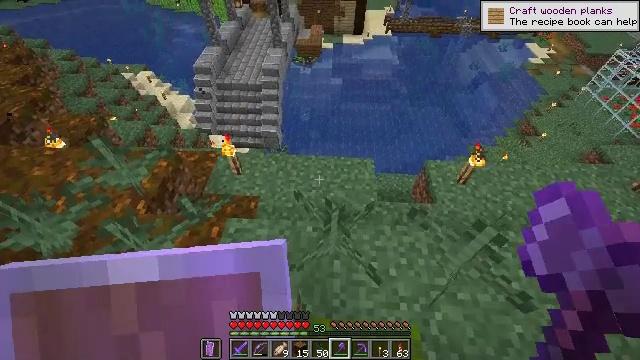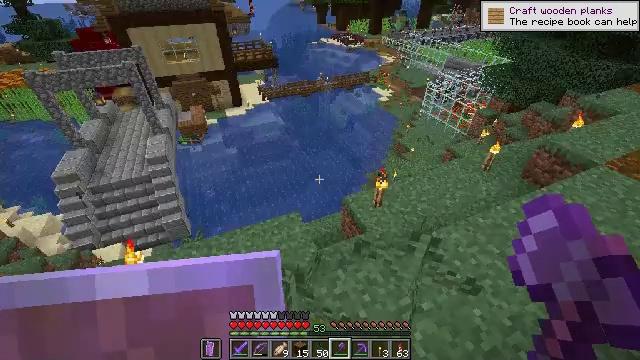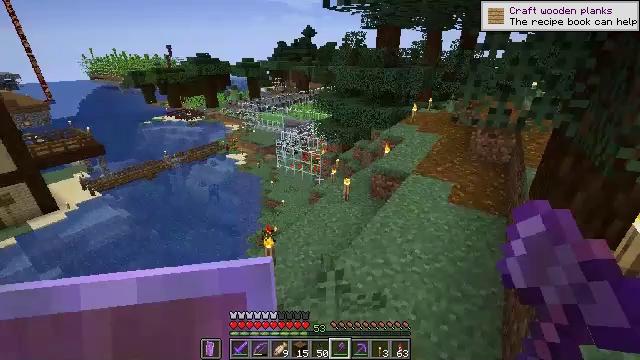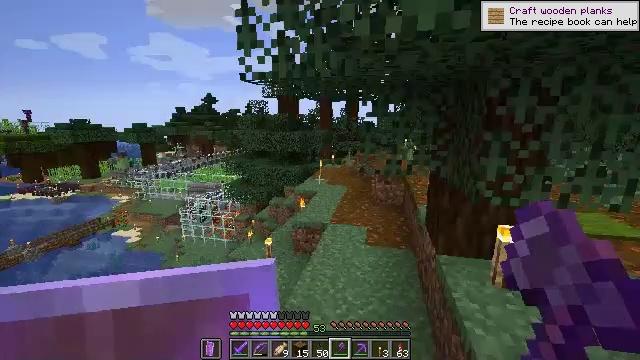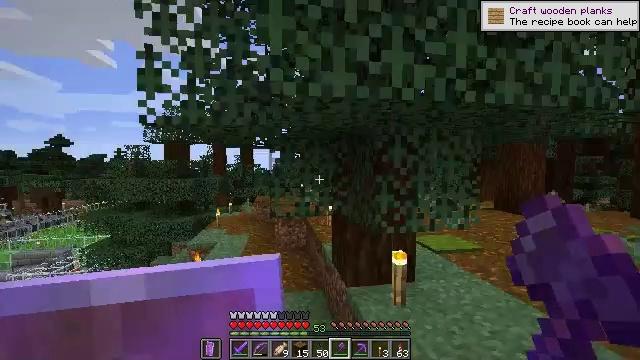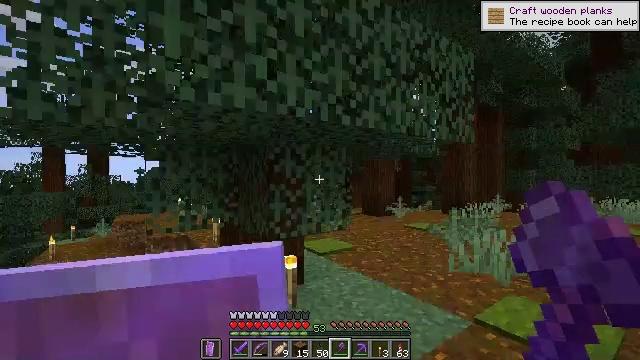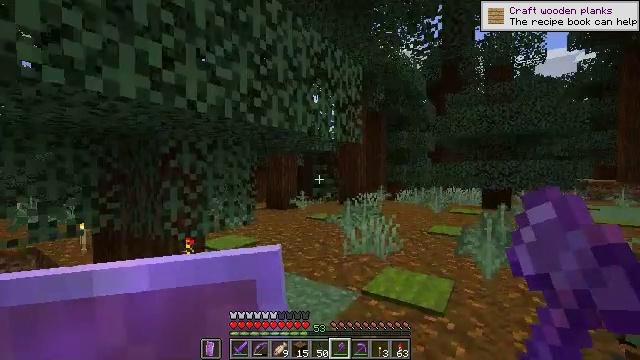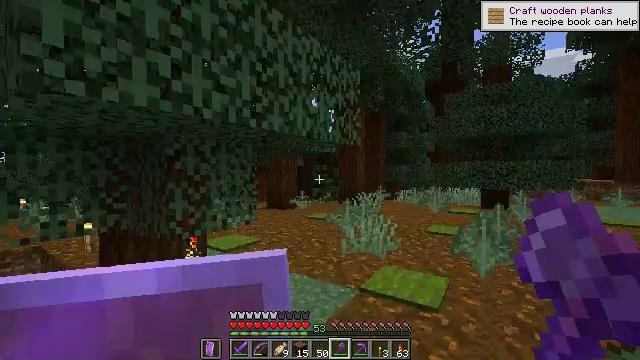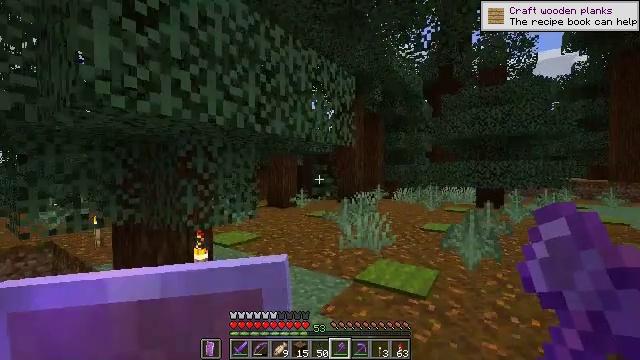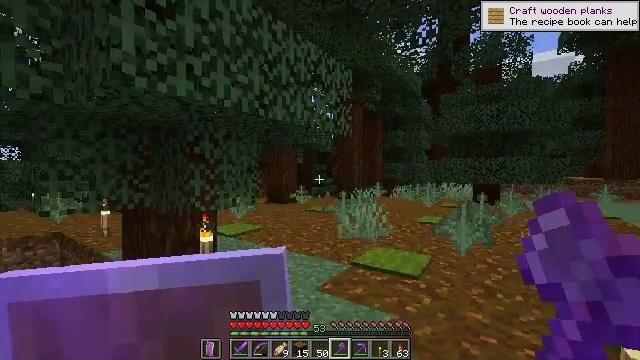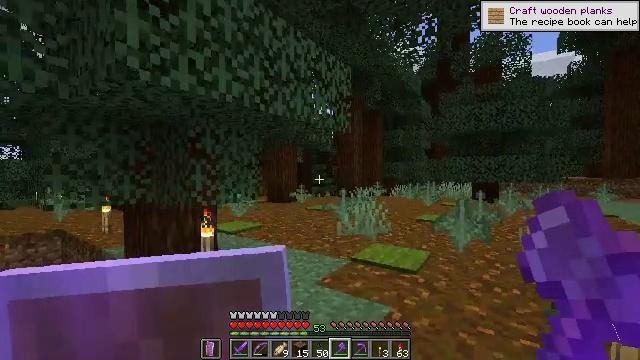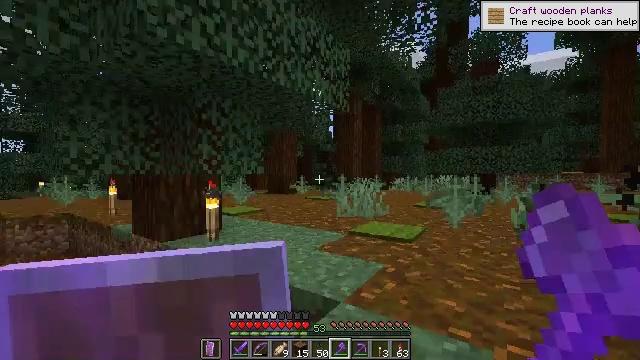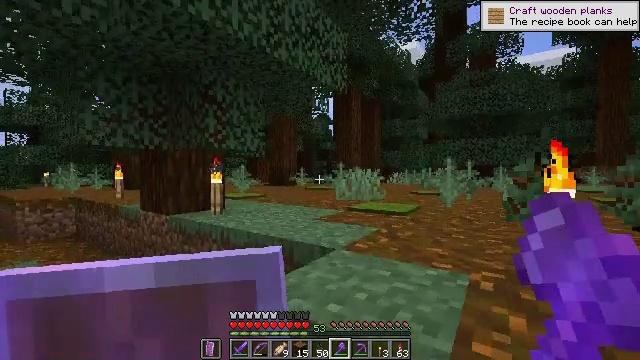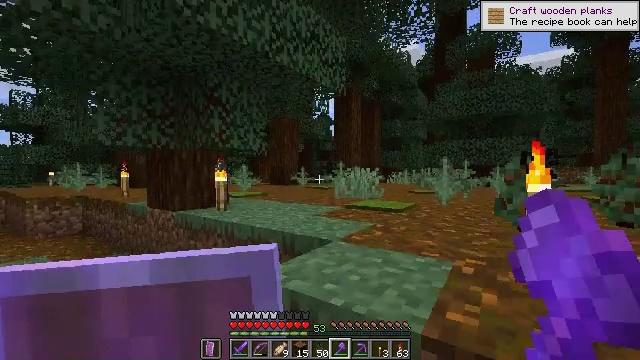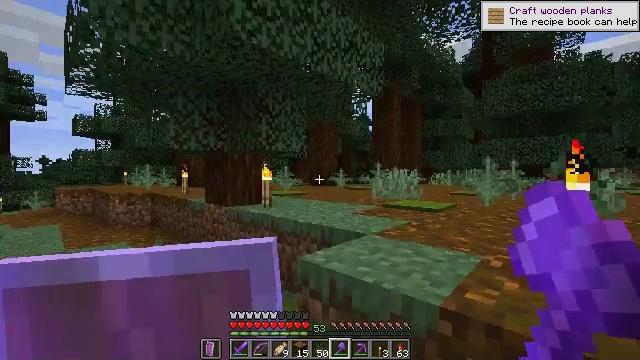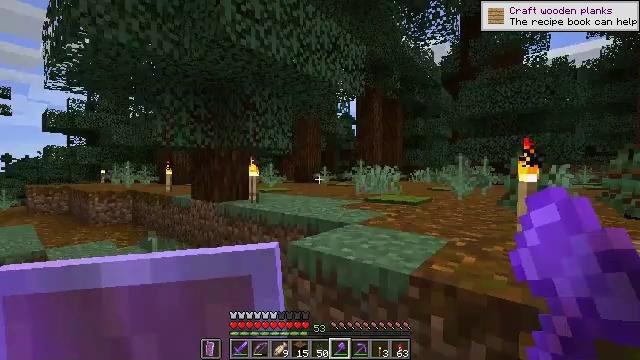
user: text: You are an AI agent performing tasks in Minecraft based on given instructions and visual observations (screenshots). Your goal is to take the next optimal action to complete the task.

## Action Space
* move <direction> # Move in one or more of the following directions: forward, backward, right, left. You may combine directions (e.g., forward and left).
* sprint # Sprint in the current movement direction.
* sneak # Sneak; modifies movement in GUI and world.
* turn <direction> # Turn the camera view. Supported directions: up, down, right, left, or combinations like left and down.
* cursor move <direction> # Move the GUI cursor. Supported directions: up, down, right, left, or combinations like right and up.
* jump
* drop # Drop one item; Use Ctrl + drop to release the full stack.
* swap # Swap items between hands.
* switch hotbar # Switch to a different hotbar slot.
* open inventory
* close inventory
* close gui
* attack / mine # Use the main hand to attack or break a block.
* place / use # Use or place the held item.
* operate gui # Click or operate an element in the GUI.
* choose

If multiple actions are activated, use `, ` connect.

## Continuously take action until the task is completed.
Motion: motion action
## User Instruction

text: Mine the spruce log from the forest.
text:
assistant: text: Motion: move left, turn right and up
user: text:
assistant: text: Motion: move left, turn right and up
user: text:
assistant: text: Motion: move left, turn right and up
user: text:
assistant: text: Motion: turn right and up
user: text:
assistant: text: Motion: move back, turn right and up
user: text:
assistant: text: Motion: move back, turn right and down
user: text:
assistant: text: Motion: move back
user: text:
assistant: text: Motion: move back
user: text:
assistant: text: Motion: move back
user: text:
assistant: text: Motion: move back
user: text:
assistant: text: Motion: move back
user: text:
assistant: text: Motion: move back
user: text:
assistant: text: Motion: move back
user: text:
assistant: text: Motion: move back, turn left
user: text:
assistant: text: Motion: move back, turn right
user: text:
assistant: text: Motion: move back
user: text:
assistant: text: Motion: move back
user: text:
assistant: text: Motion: move back, turn right and up
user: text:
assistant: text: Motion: no_op
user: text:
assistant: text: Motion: no_op
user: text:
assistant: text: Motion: no_op
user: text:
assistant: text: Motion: no_op
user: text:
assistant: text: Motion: no_op
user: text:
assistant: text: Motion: no_op
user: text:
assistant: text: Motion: no_op
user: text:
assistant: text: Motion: no_op
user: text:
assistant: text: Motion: turn right and up
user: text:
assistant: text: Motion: turn right and up
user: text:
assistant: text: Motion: move left, turn right and up
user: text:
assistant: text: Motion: move left